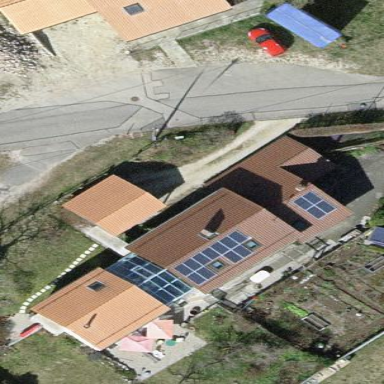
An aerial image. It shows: Simple and straightforward house.